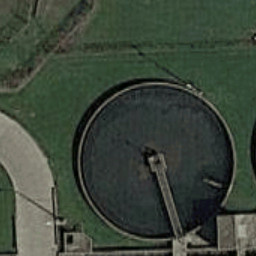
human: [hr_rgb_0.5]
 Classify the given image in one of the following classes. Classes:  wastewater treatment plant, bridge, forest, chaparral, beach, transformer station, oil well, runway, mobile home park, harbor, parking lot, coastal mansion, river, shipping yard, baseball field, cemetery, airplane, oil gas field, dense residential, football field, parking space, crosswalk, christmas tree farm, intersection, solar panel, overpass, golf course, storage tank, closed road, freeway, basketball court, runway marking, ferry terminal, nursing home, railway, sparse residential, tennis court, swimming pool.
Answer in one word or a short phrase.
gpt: wastewater treatment plant